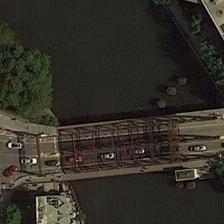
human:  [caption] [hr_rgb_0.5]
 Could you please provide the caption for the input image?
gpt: several buildings and green trees are in two sides of a river with a bridge .

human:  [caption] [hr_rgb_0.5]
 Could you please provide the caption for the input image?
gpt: the curved banks of the river has been connected by the steel bridge .

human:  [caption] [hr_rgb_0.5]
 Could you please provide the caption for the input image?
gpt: a bridge is on a river with a large building on one side of it .

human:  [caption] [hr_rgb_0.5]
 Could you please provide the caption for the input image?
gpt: a bridge is on a river with some green trees and several buildings on two sides of it .

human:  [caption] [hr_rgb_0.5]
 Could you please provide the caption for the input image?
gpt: a bridge is on a river with a large building on one side of it .